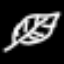
Label: leaf